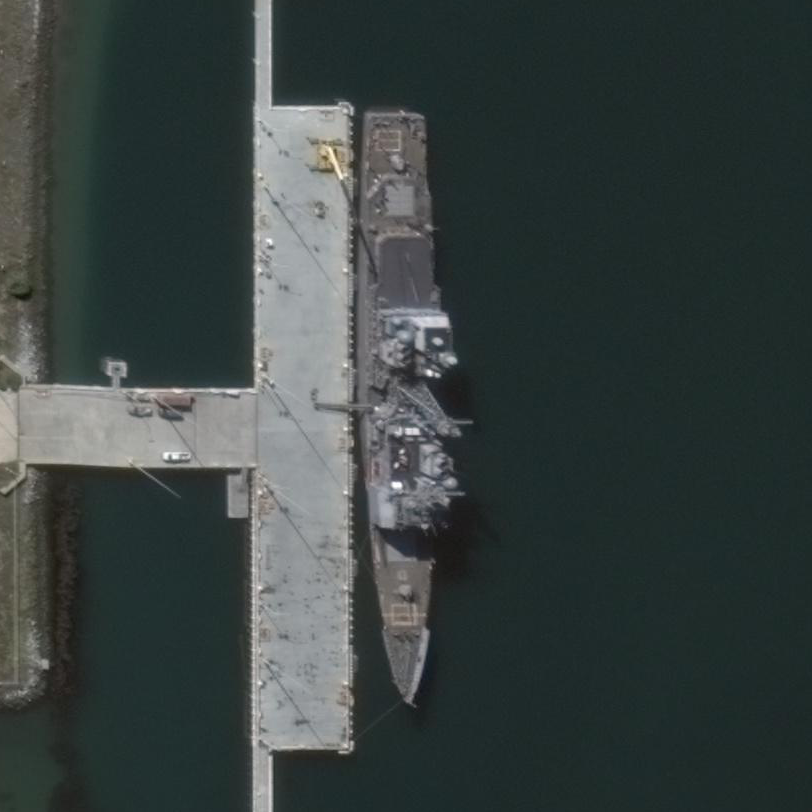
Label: cruiser